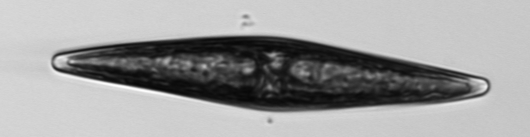
Label: Pleurosigma